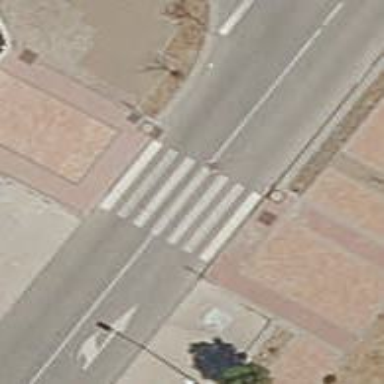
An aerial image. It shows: Uncontrolled road crossing.